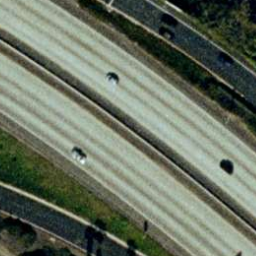
Label: freeway